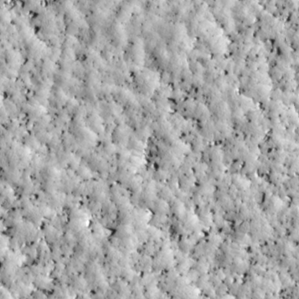
Label: non_frost